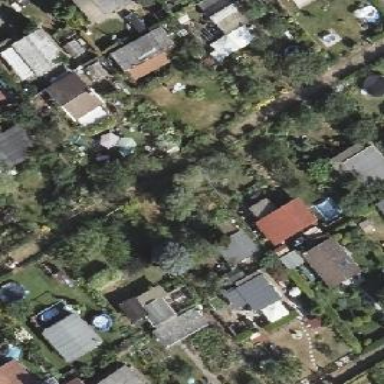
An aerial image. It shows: Plot in the allotments.